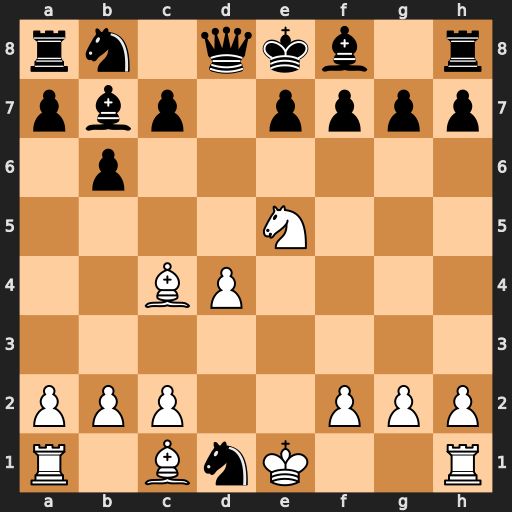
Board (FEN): rn1qkb1r/pbp1pppp/1p6/4N3/2BP4/8/PPP2PPP/R1BnK2R
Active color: w
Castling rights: KQkq
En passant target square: -
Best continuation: Bxf7#